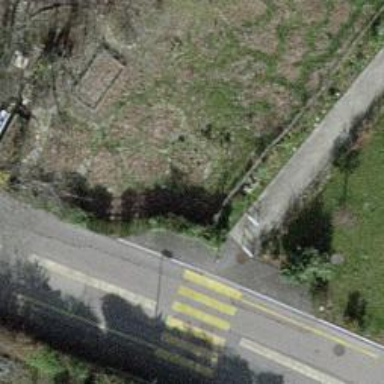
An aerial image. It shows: Cycle barrier.